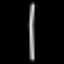
Label: line